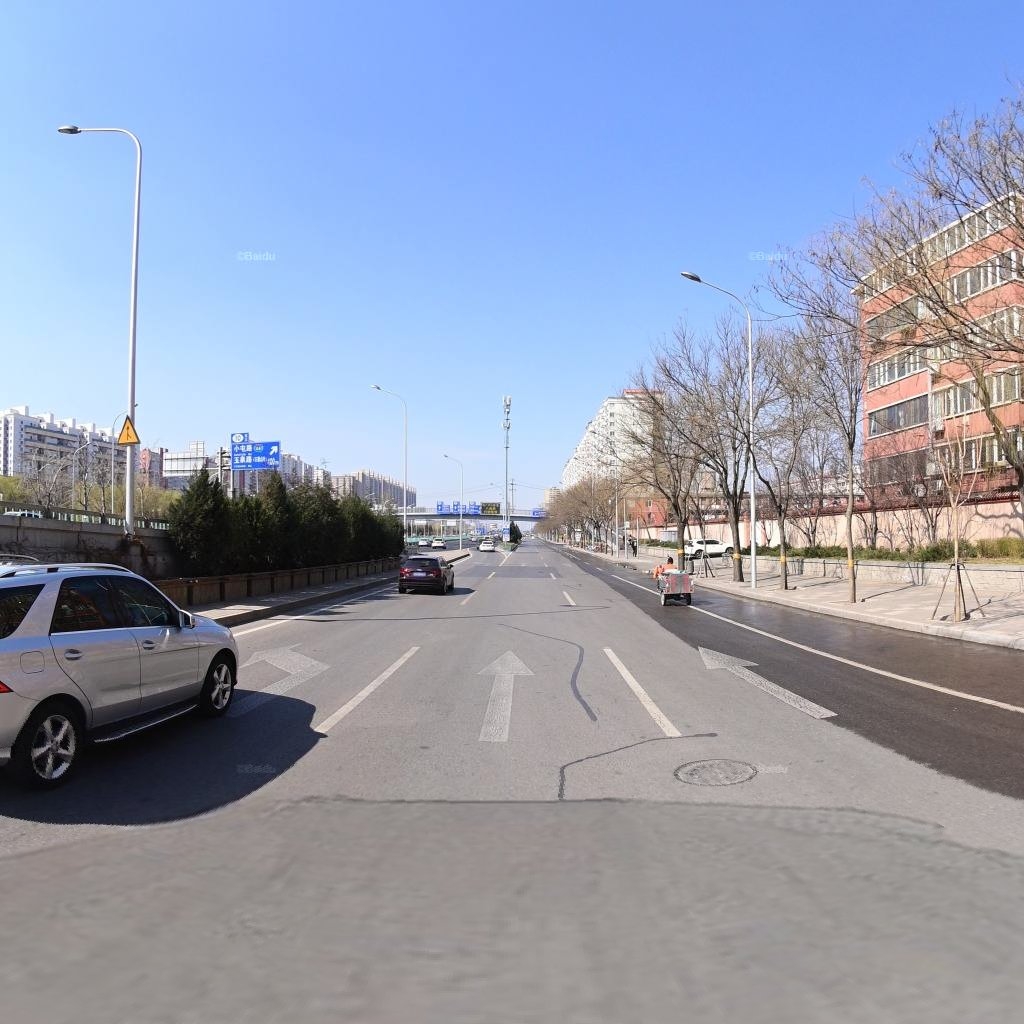
Region: Haidian
Road damage annotations: transverse patch, longitudinal patch, manhole cover